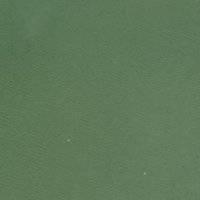
EUNIS habitat code: 14
Species observed at this site:
Numenius arquata